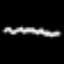
Label: squiggle